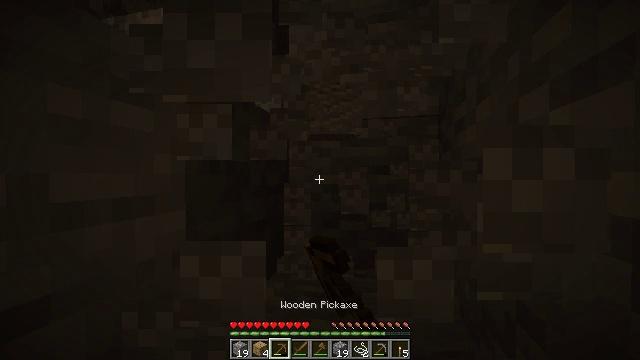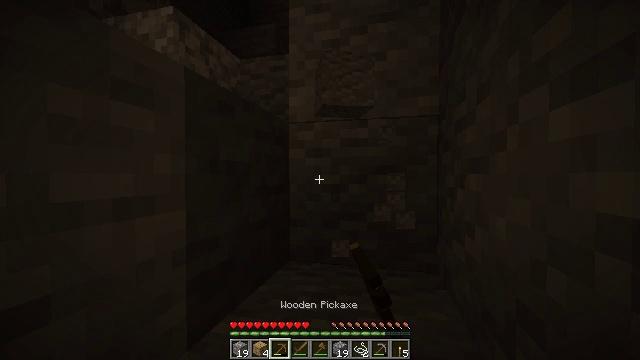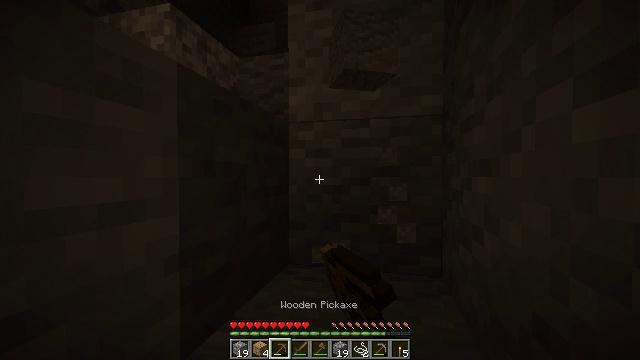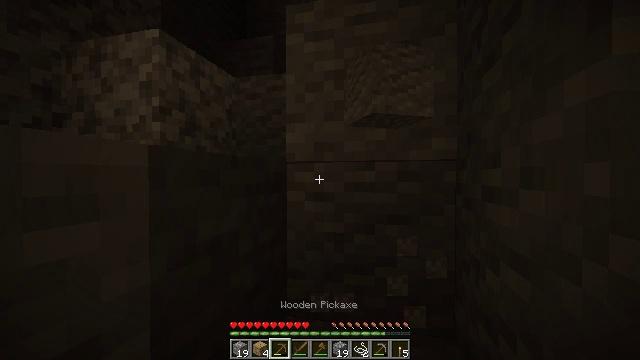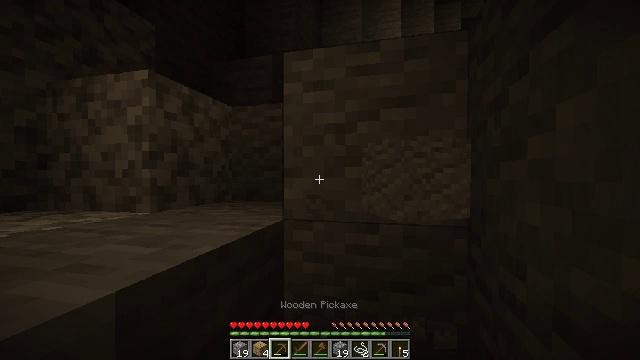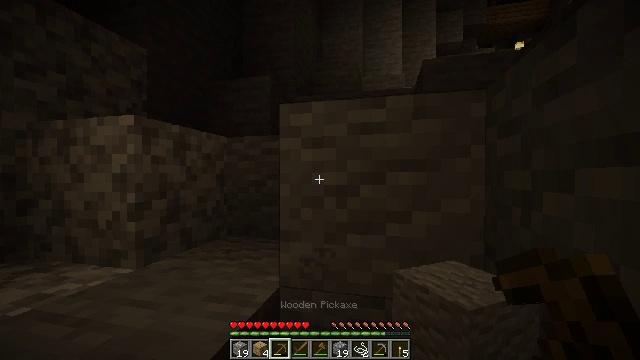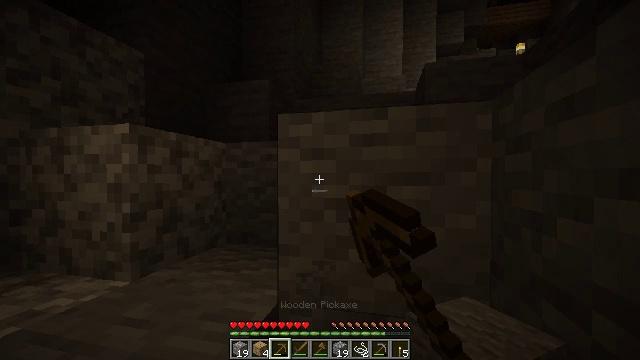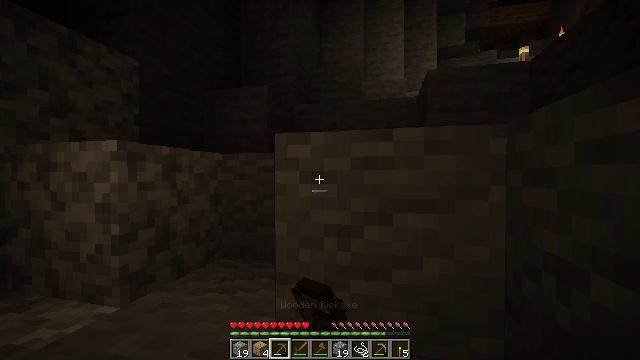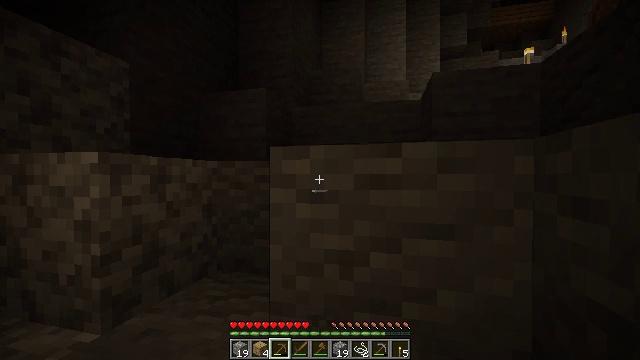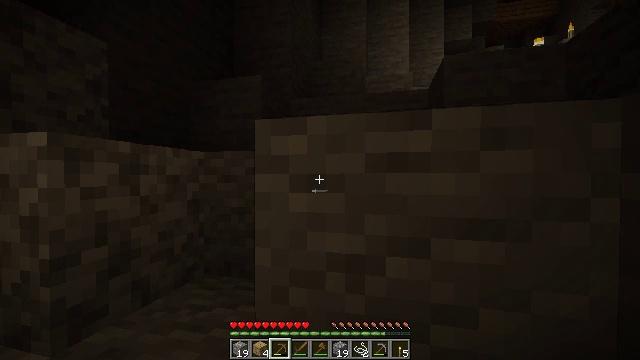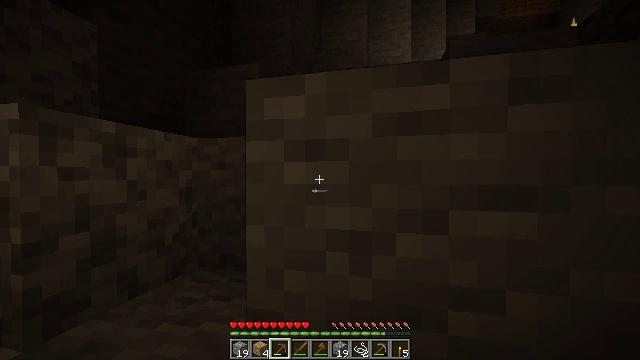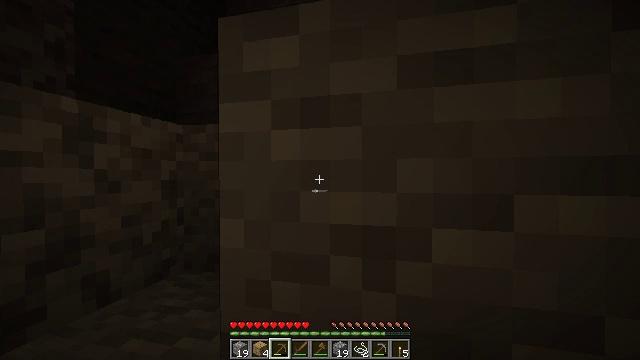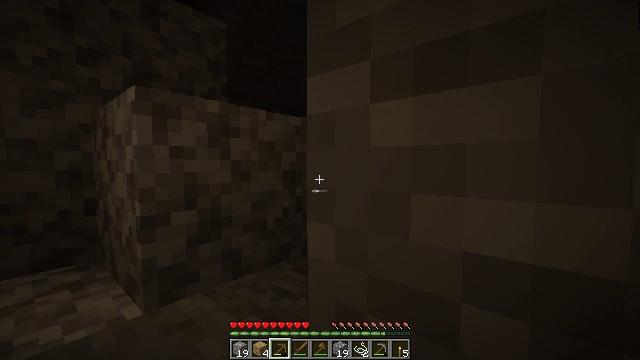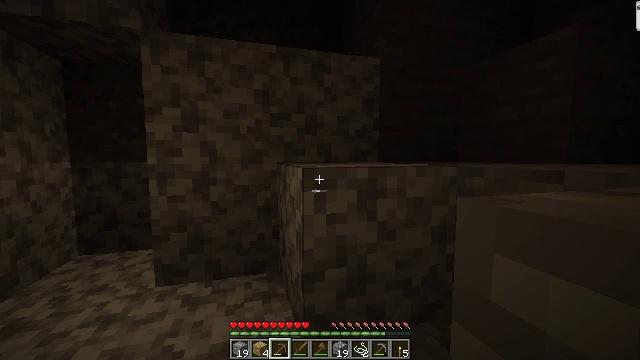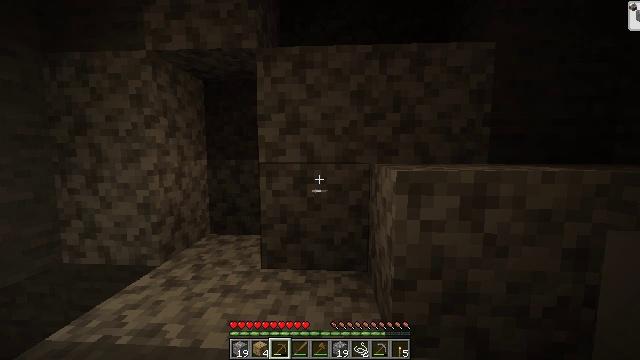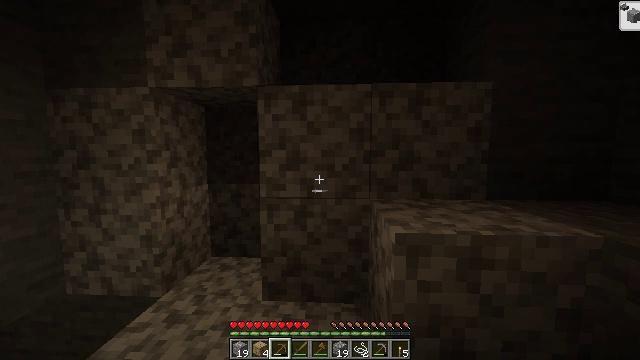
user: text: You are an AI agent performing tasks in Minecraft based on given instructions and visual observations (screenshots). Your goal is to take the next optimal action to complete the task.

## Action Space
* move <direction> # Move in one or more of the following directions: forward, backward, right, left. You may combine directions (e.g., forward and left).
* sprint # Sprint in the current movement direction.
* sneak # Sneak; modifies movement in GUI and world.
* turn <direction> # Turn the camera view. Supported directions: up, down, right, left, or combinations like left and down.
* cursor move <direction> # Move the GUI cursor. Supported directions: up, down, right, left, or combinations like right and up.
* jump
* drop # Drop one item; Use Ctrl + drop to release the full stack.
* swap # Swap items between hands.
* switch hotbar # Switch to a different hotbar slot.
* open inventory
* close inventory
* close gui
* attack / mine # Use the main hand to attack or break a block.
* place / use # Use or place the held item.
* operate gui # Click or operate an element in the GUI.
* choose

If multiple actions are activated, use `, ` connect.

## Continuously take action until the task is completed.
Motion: motion action
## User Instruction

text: Attack the torch to pick it up.
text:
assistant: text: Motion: attack / mine
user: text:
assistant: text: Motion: move forward, attack / mine
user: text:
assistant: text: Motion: move forward, attack / mine, jump
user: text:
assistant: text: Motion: move forward, attack / mine, jump
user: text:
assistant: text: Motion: move forward, attack / mine, jump
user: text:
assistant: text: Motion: move forward, jump
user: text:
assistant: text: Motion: move forward, jump
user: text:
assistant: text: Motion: move forward, jump
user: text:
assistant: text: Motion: move forward, jump
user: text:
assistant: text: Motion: move forward, jump
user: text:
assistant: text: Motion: move forward, jump
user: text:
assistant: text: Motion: move forward, turn left and down, jump
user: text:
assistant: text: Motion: move forward, turn left and down, jump
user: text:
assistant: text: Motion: move forward, turn left, jump
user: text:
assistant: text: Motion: move forward, jump
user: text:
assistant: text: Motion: move forward, jump
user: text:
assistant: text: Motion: move forward, jump
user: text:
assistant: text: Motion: move forward, jump
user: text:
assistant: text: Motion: move forward, jump
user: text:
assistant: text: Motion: move forward, jump
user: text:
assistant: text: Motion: move forward, turn right, jump
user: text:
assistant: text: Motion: move forward, turn right and up, jump
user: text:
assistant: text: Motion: move forward, turn right and up, jump
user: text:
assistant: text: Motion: move forward, turn right and up, jump
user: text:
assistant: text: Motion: move forward, turn right and up, jump
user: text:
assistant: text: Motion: move forward, turn right and up, jump
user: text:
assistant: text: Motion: move forward, turn right, jump
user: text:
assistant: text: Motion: move forward, turn right, jump
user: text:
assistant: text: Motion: move forward, jump
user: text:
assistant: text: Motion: move forward, turn left and down, jump